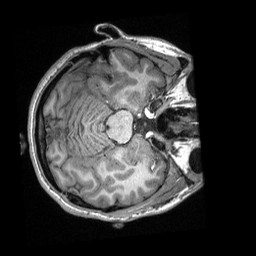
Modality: T1w
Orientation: axial
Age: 21
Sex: female
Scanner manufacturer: siemens
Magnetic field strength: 3 T
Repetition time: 2.3 s
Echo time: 0.00308 s